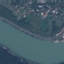
Land use / land cover: River